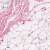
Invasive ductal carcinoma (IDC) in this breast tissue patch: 0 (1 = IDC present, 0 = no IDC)